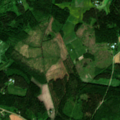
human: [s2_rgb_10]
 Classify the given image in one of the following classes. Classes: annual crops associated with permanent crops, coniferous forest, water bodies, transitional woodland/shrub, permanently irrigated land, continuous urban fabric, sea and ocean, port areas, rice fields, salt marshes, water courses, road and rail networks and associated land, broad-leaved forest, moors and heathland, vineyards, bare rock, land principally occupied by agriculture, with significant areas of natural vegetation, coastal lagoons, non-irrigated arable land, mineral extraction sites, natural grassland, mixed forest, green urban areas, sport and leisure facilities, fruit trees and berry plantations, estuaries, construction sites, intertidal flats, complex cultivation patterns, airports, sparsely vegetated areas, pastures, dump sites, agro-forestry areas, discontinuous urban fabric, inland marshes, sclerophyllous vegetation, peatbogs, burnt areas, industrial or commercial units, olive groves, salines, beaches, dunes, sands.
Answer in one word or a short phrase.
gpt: land principally occupied by agriculture, with significant areas of natural vegetation, coniferous forest, mixed forest